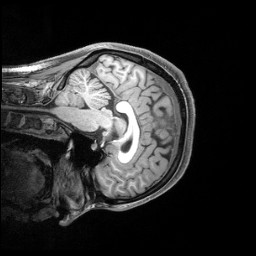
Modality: T1w
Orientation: sagittal
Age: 29
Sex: female
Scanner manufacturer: siemens
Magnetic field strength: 3 T
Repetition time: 2.4 s
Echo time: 0.00219 s